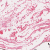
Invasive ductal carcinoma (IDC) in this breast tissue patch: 0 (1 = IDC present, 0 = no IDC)